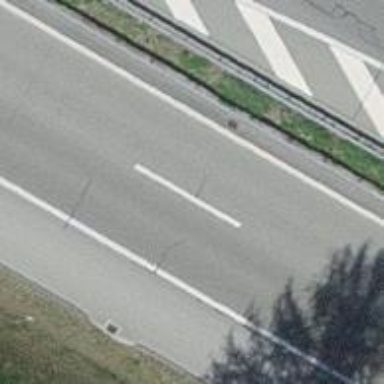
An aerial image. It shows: Asphalt motorway.